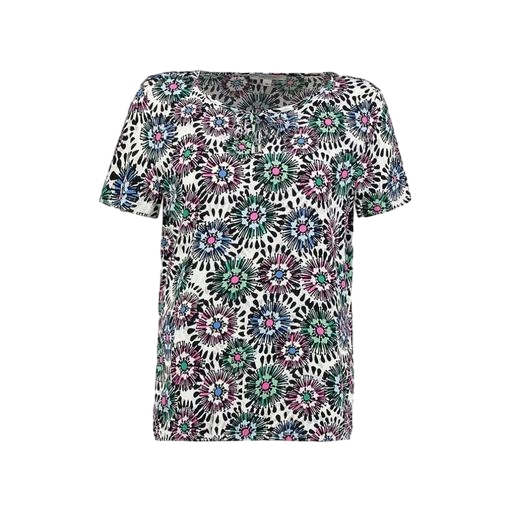
multicolor floral-print t-shirt only macy, multicolor v-neck top only macy, black geo-print t-shirt only macy, white background